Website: walmart
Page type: store-pickup
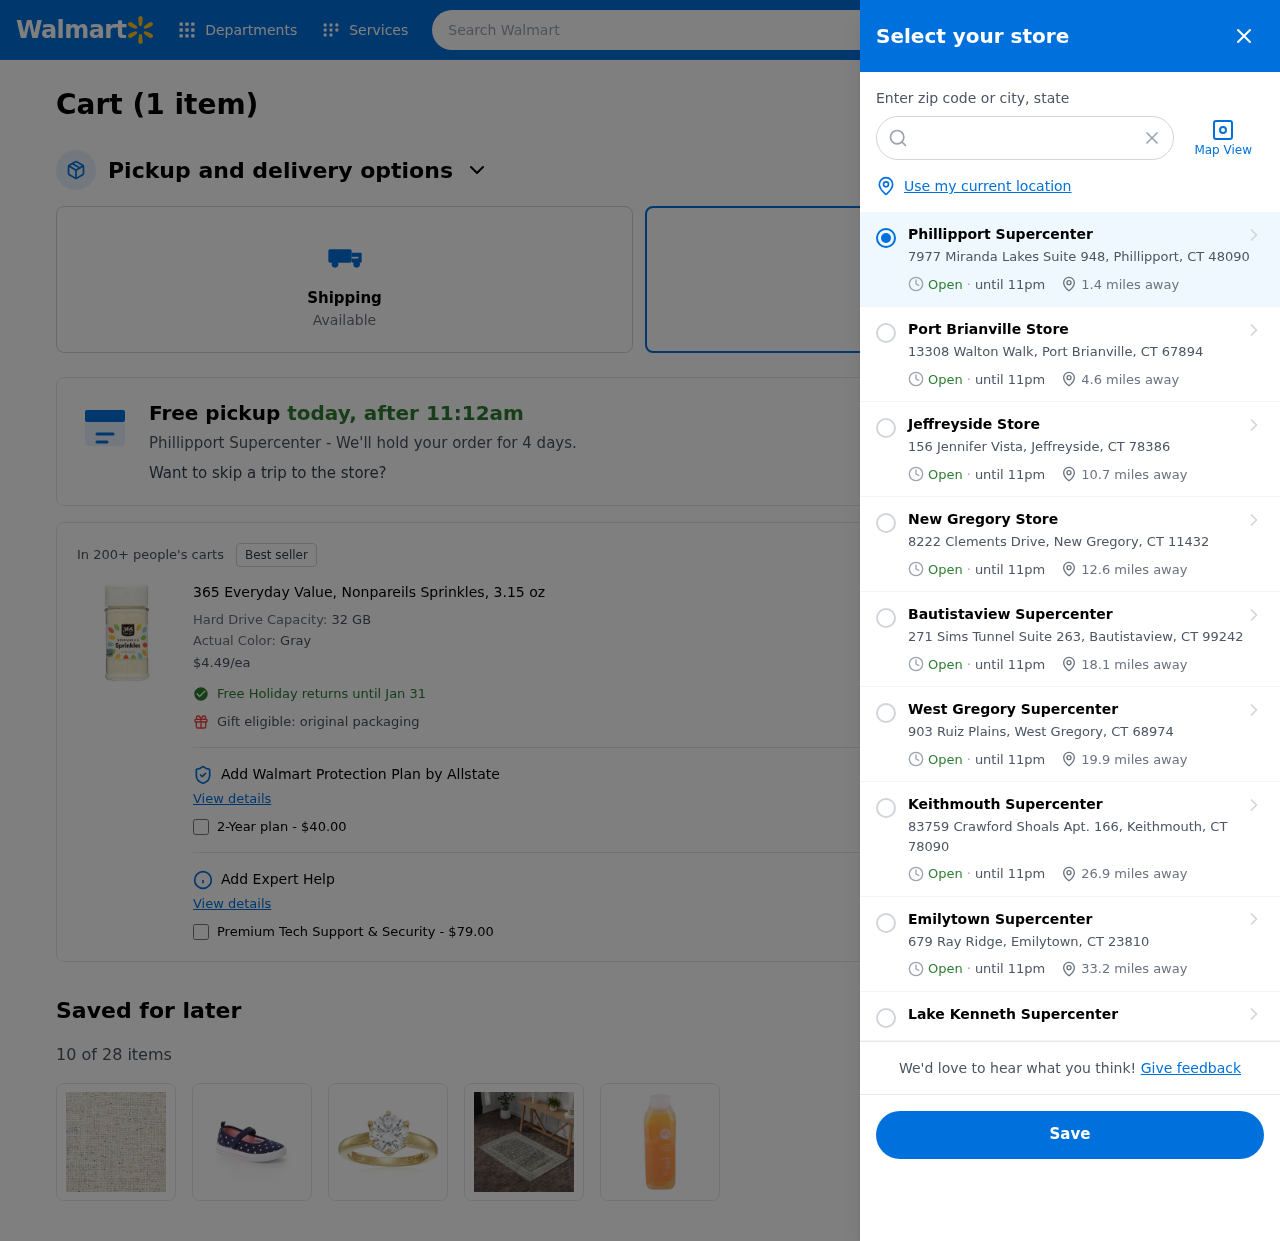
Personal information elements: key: PII_CITY
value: Phillipport
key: PII_CITY
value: Phillipport Supercenter
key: PII_CITY_STATE_ZIP
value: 7977 Miranda Lakes Suite 948, Phillipport, CT 48090
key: PII_LOCATION1_CITY
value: Port Brianville Store
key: PII_LOCATION1_CITY_STATE_ZIP
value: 13308 Walton Walk, Port Brianville, CT 67894
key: PII_LOCATION2_CITY
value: Jeffreyside Store
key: PII_LOCATION2_CITY_STATE_ZIP
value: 156 Jennifer Vista, Jeffreyside, CT 78386
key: PII_LOCATION3_CITY
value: New Gregory Store
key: PII_LOCATION3_CITY_STATE_ZIP
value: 8222 Clements Drive, New Gregory, CT 11432
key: PII_LOCATION4_CITY
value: Bautistaview Supercenter
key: PII_LOCATION4_CITY_STATE_ZIP
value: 271 Sims Tunnel Suite 263, Bautistaview, CT 99242
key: PII_LOCATION5_CITY
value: West Gregory Supercenter
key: PII_LOCATION5_CITY_STATE_ZIP
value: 903 Ruiz Plains, West Gregory, CT 68974
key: PII_LOCATION6_CITY
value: Keithmouth Supercenter
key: PII_LOCATION6_CITY_STATE_ZIP
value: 83759 Crawford Shoals Apt. 166, Keithmouth, CT 78090
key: PII_LOCATION7_CITY
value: Emilytown Supercenter
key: PII_LOCATION7_CITY_STATE_ZIP
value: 679 Ray Ridge, Emilytown, CT 23810
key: PII_LOCATION8_CITY
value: Lake Kenneth Supercenter
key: PII_POSTCODE
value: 48090
Product elements: key: PRODUCT1_NAME
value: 365 Everyday Value, Nonpareils Sprinkles, 3.15 oz
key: PRODUCT1_PRICE
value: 4.49
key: PRODUCT1_DESC
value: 32 GB
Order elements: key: ORDER_NUM_ITEMS
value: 1
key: ORDER_NUM_ITEMS
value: Cart (1 item)
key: ORDER_DELIVERY_DATE
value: today, after 11:12am
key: ORDER_ITEM1_QUANTITY
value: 1
Search elements: key: HEADER_SEARCH
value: Search Walmart
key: SEARCH_LOCATION
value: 48090